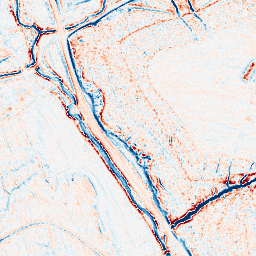
Category: edge_preserving
Decomposition family: anisotropic_diffusion
Decomposition parameters: iterations: 10
kappa: 100
gamma: 0.15
Upsampling method: regularized
Upsampling parameters: scale: 4
lambda_reg: 0.001
Upsampling scale: 4